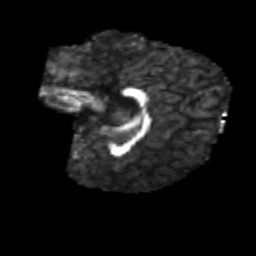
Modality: FA
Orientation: sagittal
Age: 6
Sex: male
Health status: healthy